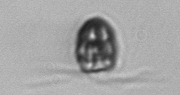
Label: Pyramimonas_morphotype1